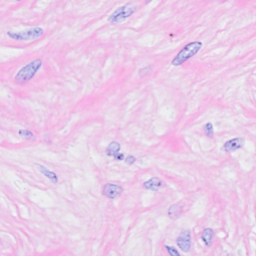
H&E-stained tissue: Breast